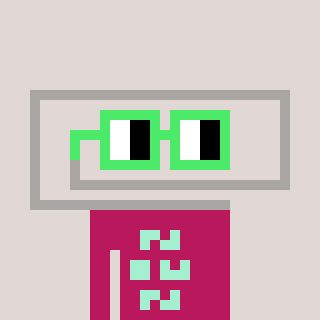
a pixel art character with square light green glasses, a paperclip-shaped head and a darkpink-colored body on a warm background